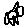
Label: flower